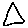
Label: triangle